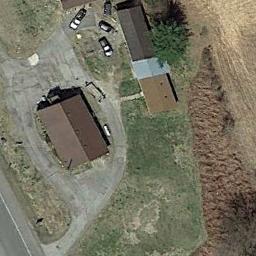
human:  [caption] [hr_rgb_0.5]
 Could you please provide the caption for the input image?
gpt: The sparse residential is on the bare land next to the grass .

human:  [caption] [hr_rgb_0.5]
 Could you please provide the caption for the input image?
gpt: There are many cars beside the sparse residential .

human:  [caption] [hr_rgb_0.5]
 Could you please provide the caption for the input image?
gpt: There are several houses of different sizes in a sparse residential area surrounded by grass .

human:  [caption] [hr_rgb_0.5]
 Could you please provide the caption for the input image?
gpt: The road is lined with lush woods  There is a house in the middle of the woods .

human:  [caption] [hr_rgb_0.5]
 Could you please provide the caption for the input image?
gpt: A sparse residential area with two buildings and several cars .